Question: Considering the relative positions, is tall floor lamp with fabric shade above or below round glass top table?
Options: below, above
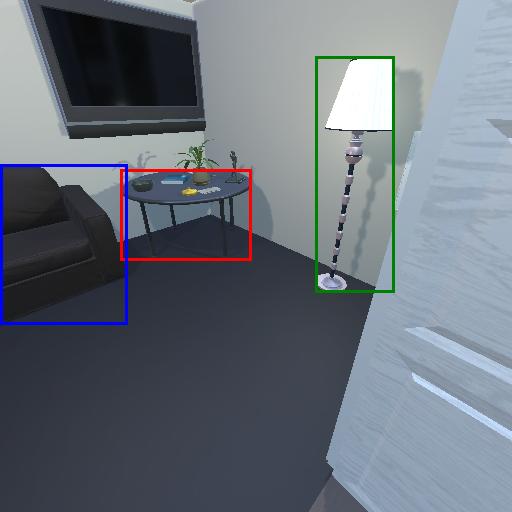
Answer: below